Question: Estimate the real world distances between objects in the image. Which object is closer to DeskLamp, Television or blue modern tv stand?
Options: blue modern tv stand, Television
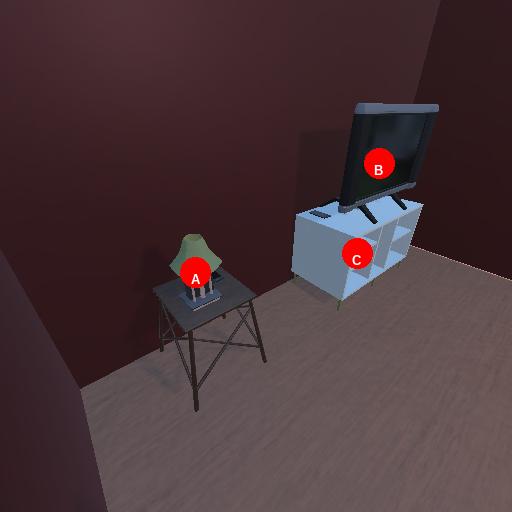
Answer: blue modern tv stand